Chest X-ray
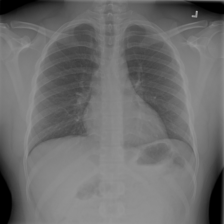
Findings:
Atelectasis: negative
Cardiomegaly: negative
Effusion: negative
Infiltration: negative
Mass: negative
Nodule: negative
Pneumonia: negative
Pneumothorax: negative
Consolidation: negative
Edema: negative
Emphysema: negative
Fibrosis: negative
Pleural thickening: negative
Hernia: negative